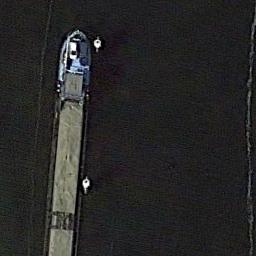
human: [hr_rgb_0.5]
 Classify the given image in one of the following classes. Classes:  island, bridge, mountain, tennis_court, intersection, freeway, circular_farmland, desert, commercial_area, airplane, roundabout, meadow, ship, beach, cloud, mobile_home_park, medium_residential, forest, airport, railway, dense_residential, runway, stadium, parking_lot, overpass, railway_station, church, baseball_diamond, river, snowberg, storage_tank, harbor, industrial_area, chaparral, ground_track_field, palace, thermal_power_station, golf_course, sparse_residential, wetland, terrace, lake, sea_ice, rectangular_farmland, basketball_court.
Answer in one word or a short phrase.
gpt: ship